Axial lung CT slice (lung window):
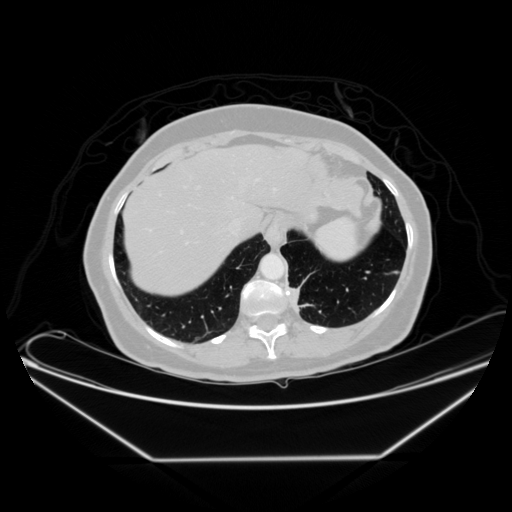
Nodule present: no